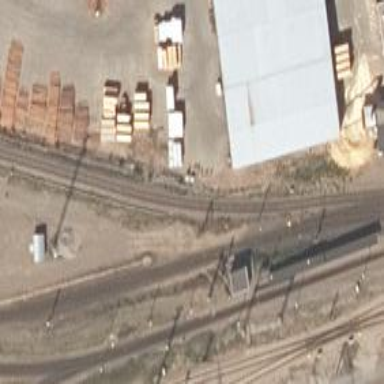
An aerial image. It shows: Rail yard with electrified contact lines for the trains.